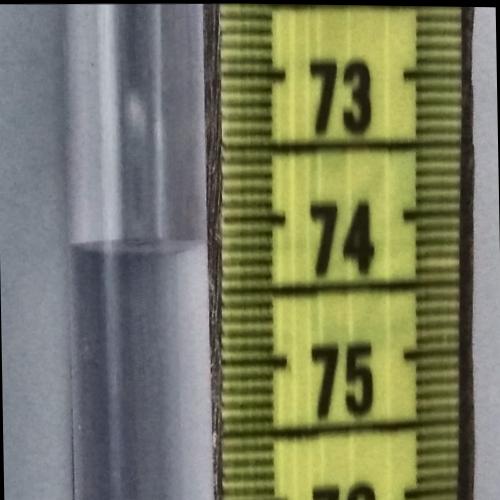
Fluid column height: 74.2 cm